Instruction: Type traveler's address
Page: traveler
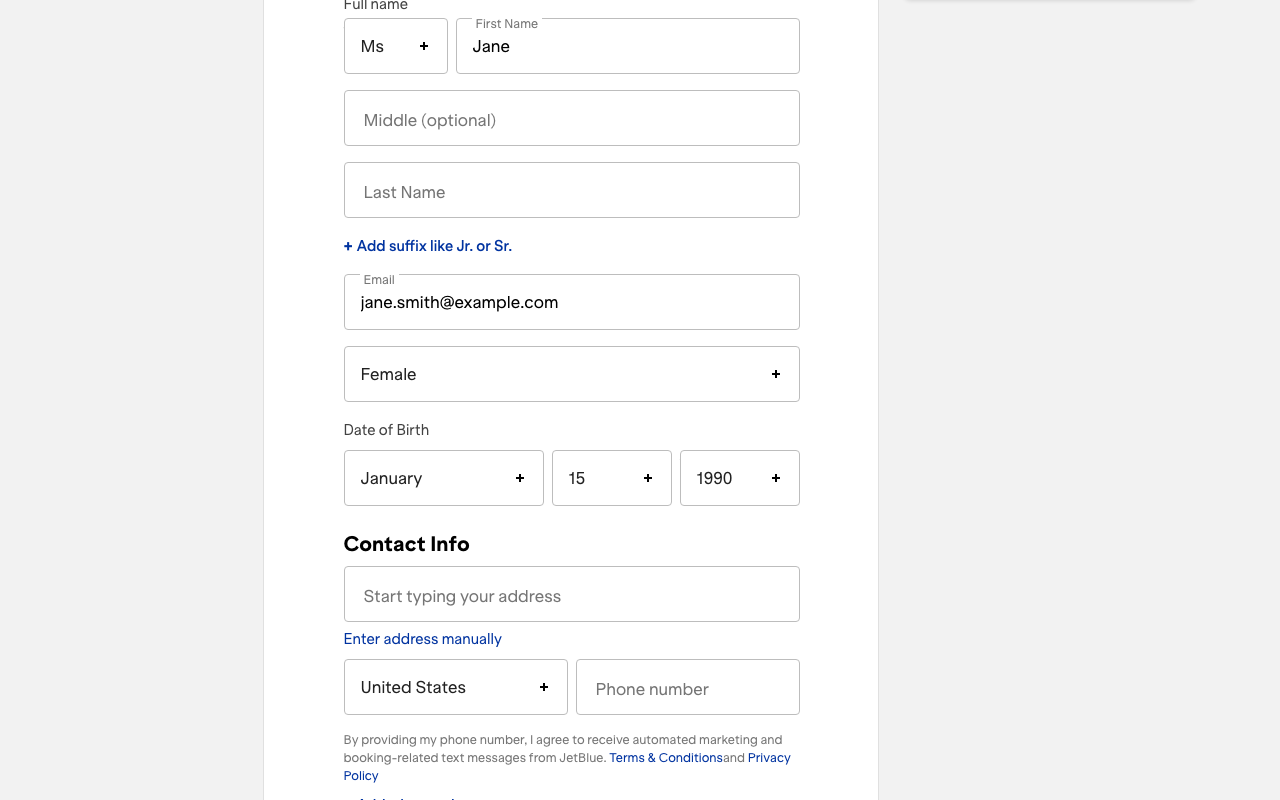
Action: type